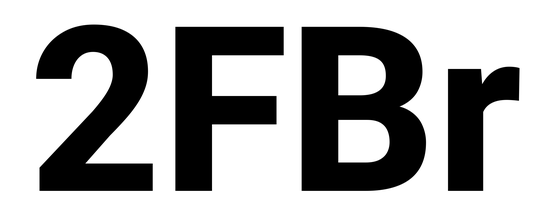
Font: Roboto_ExtraBold